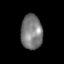
Tissue: skin
Cell type: Epithelial cells
Senescence score: 0.2351
Nuclear area (px): 735
Mean DAPI intensity: 122.287